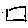
Label: square